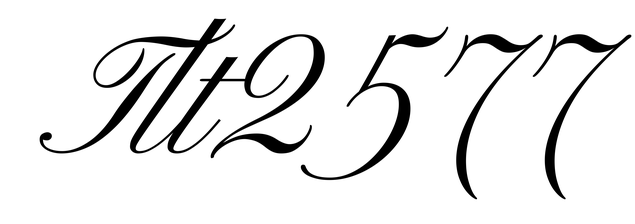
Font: PinyonScript-Regular